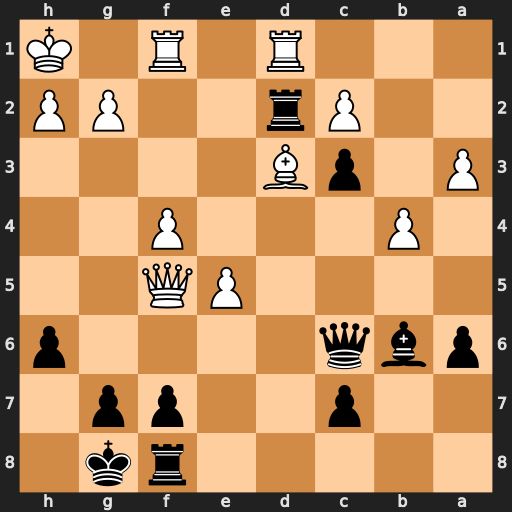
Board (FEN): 5rk1/2p2pp1/pbq4p/4PQ2/1P3P2/P1pB4/2Pr2PP/3R1R1K
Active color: b
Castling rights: -
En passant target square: -
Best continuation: Qxg2#